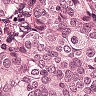
Metastatic tissue present: yes